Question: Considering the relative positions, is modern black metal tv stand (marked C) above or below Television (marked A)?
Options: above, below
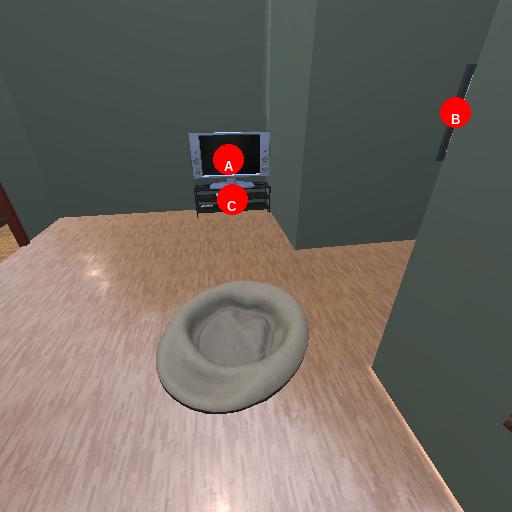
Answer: above